Question: I have the following image ontop of an image that is exactly 424x318

And it is wrapped in a div that is 444x338.
And I have a "cropping tool" (the circle center piece) that is 185x185, BUT can resize to be a minimum of 50x50 and a max of about 300x300 (depending on placement).
The cropping tool has a top "border/margin" of 28 px and a left "border/margin" of 20pixels (these are the measurements that take up the tabs, and purple lines and white stuff. However it can be resized, which would increase the border/margin by the resize percentage (so if the entire thing goes to 1.5, the scale would be *1.5).
The cropping tool is also 185x185 WxH total.
The standard position is the center (which is 66x120).
Okay now that we got all those out of the way, I am having a problem trying to find the center & one point that I pass onto imagemagick to process. I currently have the following
'''
// Get variables
$left = $val->pos['0']; // this is posted from jquery, using position();
$top = $val->pos['1']; // this is posted from jquery, using position();
$scale = $val->scale; // this is posted from jquery, using width/185
$img = $val->image; // background image
$h = $scale*185;
// CENTER OF THE CIRCLE
$c1 = ($h*.5)+$left-20;
$c2 = ($h*.5)+$top-10;
// LEFT SIDE
$c3 = $left+(20*$scale)-10;
$c4 = ($h*.5)+$top-10;
$scalesize = $c1.",".$c2." ".$c3.",".$c4;
// Crop Size WxH+X+Y
$cr1 = $h-(40*$scale)-17;
$cr2 = $h-(40*$scale)-14;
$cr3 = $left-(20*$scale)+28;
$cr4 = $top+(20*$scale)-3;
$cropsize = $cr1."x".$cr2."+".$cr3."+".$cr4;
'''
I then pass it onto imagemagick using
'''
$return = exec('convert -size 424x318 xc:none -fill 'filename' -draw "circle '.$scalesize.'" -crop '.$cropsize.' +repage '.newfilename);
'''
I just cannot for the life of me figure out what I am doing wrong. I keep playing with the ##'s that I am subtracting at the end, and it ends up working for one size, but then when I resize the crop tool it messes it all up... Any help?
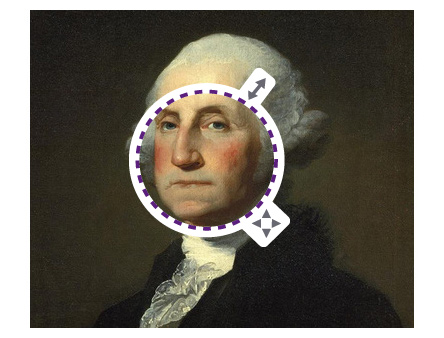
Answer: Try to do one step at a time:
1. Ensure that your tool crops in the right place (use this: Crop or mask an image into a circle);
2. Ensure that resize (only) works fine;
3. Merge those two parts.